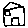
Label: house